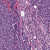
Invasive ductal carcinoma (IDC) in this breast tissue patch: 1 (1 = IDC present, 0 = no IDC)